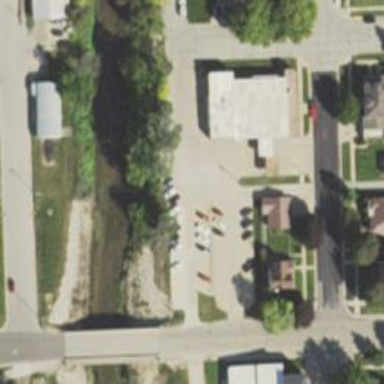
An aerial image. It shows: Alley classified as service road.